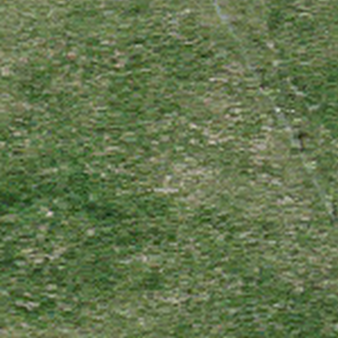
Label: other